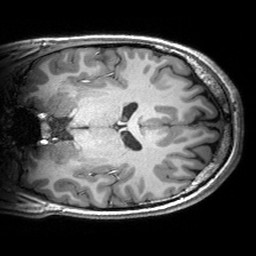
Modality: T1w
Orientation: coronal
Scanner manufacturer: siemens
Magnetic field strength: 3 T
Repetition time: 2.53 s
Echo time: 0.00299 s